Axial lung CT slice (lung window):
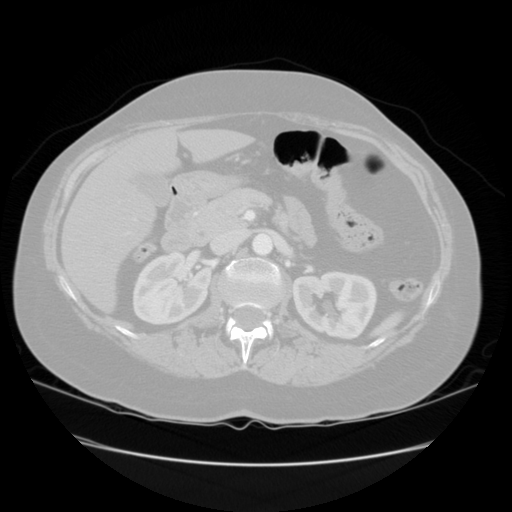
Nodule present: no